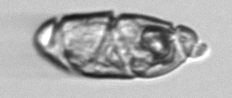
Label: Warnowia